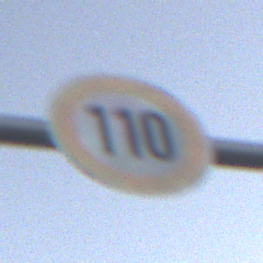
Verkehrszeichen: Geschwindigkeit110
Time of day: SunriseSunset
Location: Outdoor (Nature)
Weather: PartlyCloudy
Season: NotSpecified
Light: Natural